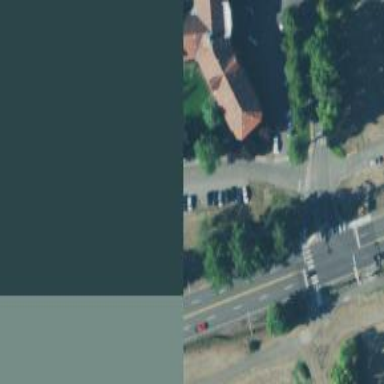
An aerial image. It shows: Zebra crossing on the road.